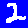
Digit: 2